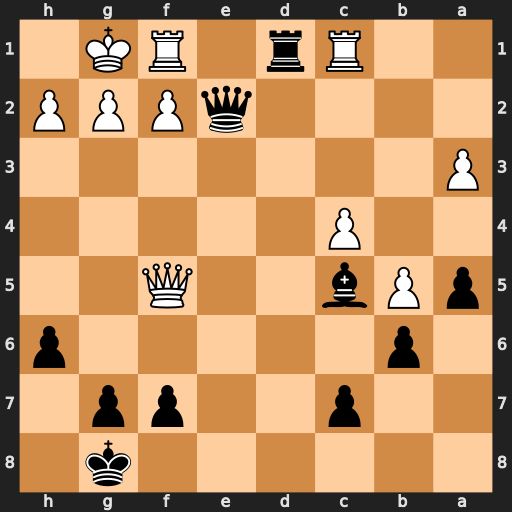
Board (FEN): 6k1/2p2pp1/1p5p/pPb2Q2/2P5/P7/4qPPP/2Rr1RK1
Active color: b
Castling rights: -
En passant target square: -
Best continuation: Qxf1#